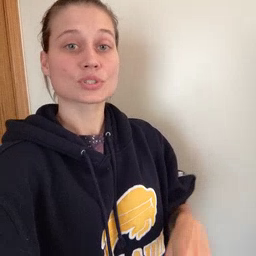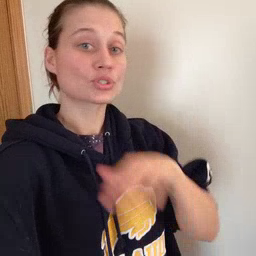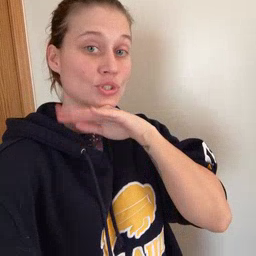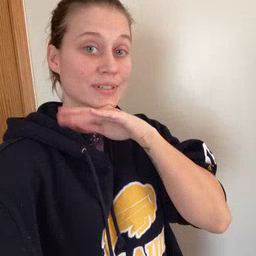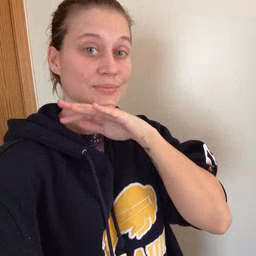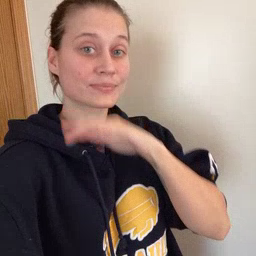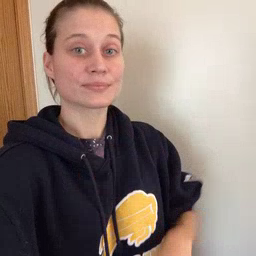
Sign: dirty